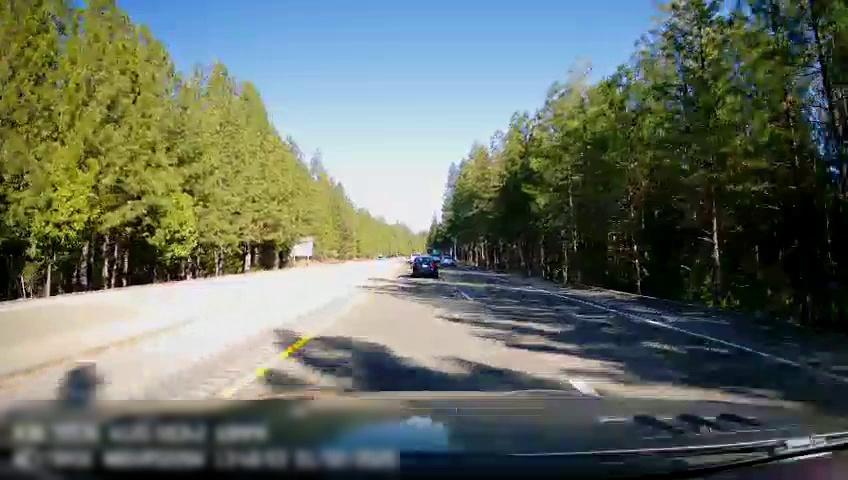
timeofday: Day
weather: Sunny
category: Drivable Space
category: Vehicles | Car
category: Vehicles | Car
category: Lanes | Current Lane
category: Lanes | Current Lane
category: Lanes | Alternate Lane